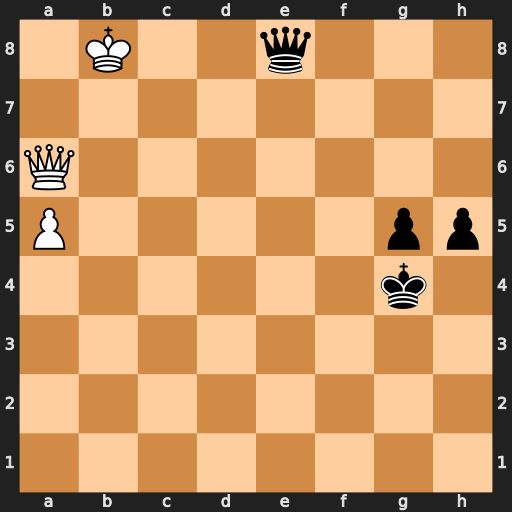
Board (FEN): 1K2q3/8/Q7/P5pp/6k1/8/8/8
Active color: w
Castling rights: -
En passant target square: -
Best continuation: Qc8+ Qxc8+ Kxc8 h4 a6